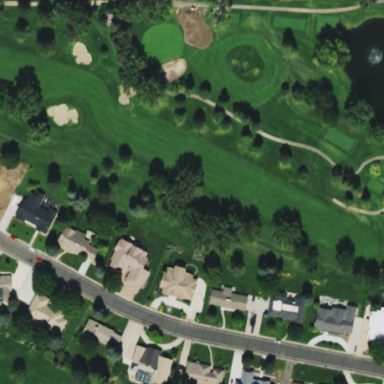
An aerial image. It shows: Scenic golf fairway.